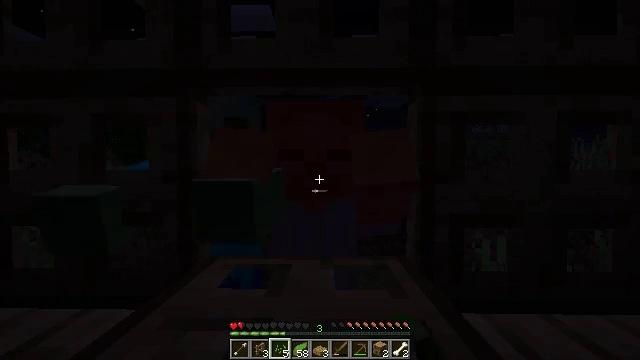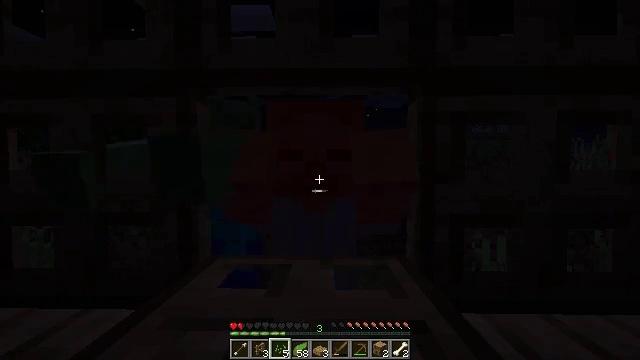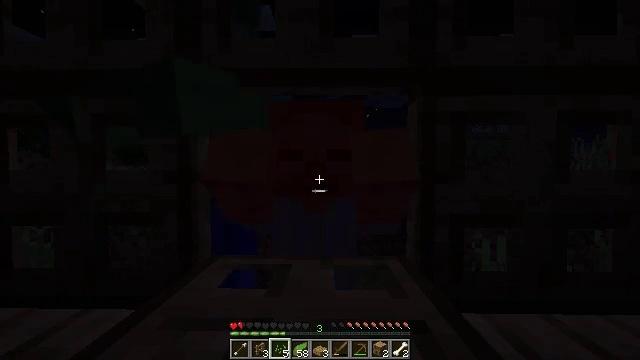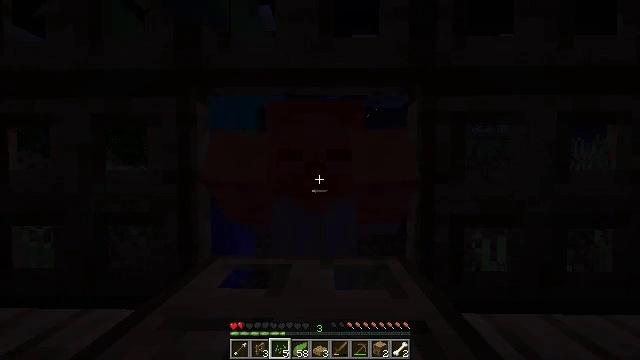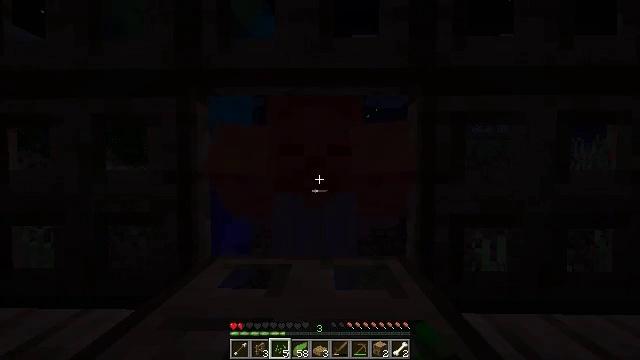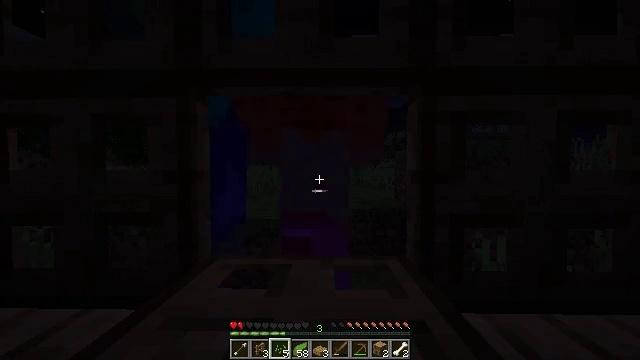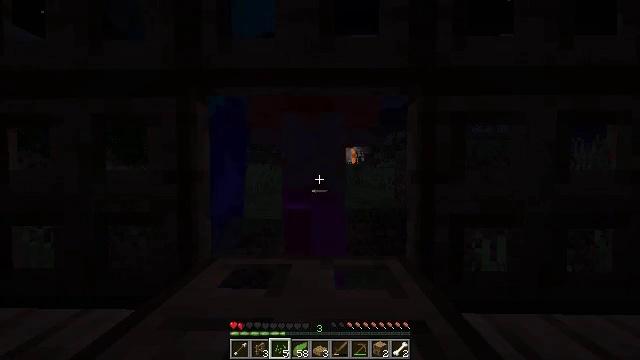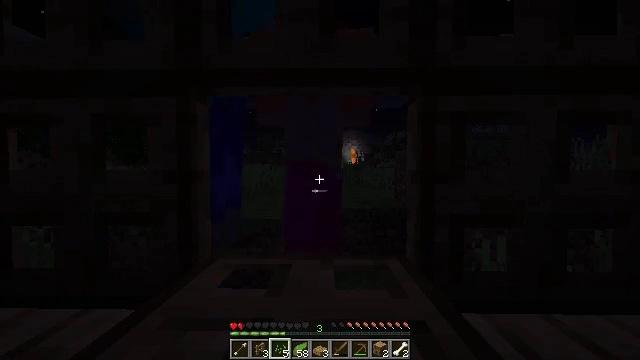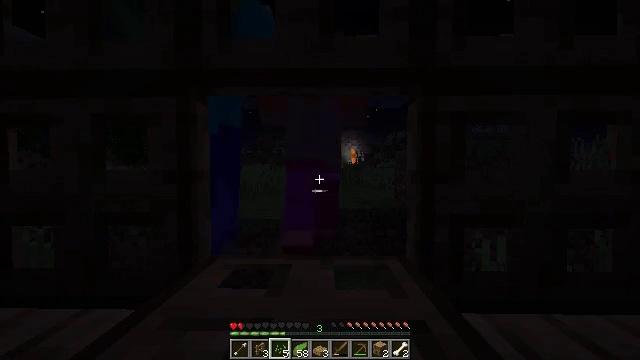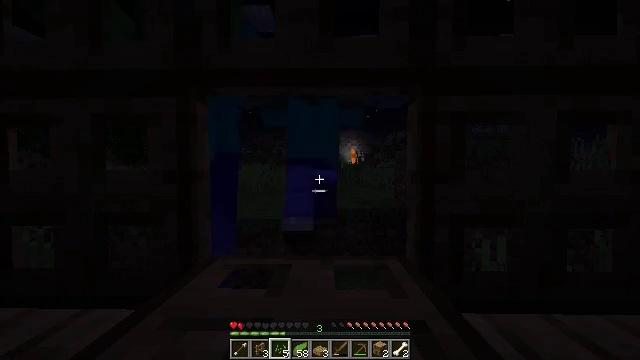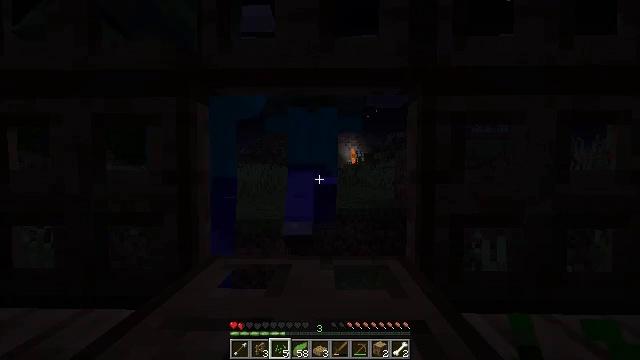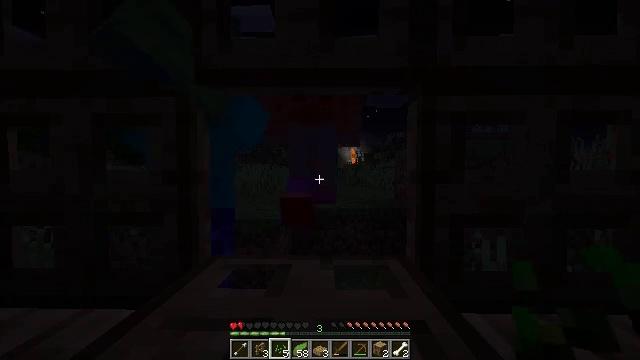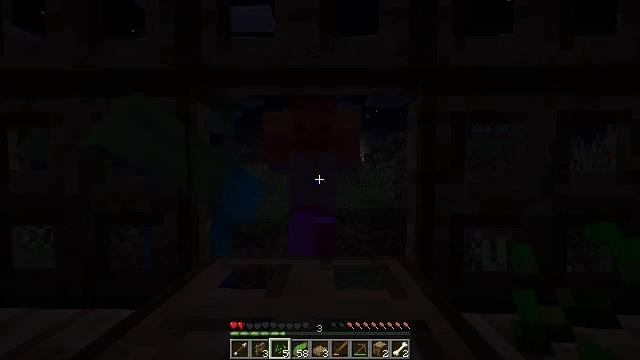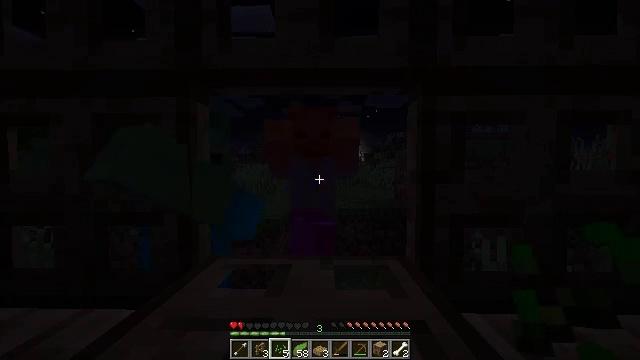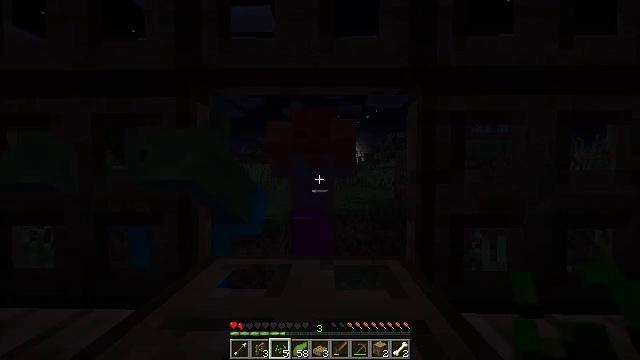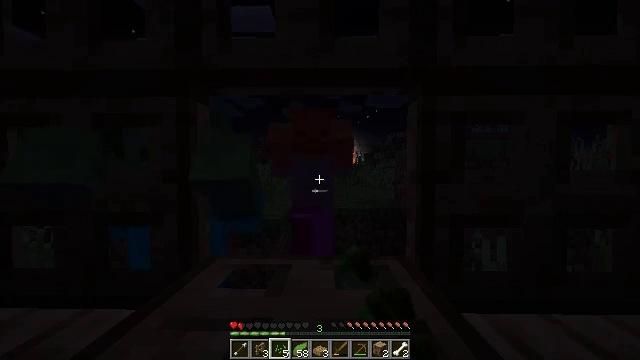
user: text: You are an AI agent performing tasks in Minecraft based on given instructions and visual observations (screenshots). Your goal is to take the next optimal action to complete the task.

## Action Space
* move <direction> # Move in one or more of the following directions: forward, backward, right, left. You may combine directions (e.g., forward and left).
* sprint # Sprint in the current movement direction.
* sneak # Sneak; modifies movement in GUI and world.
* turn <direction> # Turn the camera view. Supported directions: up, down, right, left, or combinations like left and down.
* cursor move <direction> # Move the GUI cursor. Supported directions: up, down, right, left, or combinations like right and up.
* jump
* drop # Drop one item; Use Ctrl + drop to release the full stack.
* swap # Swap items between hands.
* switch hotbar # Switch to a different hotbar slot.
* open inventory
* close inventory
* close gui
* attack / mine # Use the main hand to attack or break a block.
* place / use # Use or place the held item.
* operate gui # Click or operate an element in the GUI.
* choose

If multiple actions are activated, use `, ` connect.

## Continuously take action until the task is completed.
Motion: motion action
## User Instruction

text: Kill mobs.
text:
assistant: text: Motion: attack / mine
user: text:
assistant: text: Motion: no_op
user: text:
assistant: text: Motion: attack / mine
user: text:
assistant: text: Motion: attack / mine
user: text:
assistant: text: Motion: no_op
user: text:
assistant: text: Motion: attack / mine
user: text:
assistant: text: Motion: attack / mine
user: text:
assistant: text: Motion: attack / mine
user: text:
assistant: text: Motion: attack / mine
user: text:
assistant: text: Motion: attack / mine
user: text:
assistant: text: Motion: attack / mine
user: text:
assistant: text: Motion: attack / mine
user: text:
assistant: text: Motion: no_op
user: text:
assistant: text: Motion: attack / mine
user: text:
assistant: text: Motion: attack / mine
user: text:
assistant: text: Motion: attack / mine
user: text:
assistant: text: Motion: turn left and down
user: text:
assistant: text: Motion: turn left and down
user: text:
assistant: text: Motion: turn left and down
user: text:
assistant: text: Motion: turn left
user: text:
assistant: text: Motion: attack / mine
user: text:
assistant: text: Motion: attack / mine
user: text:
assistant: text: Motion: attack / mine
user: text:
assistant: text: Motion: turn right and up
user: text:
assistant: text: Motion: no_op
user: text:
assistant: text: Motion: no_op
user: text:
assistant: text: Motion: turn left
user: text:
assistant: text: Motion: no_op
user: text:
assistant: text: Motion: turn right and up
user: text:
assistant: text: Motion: turn right, attack / mine